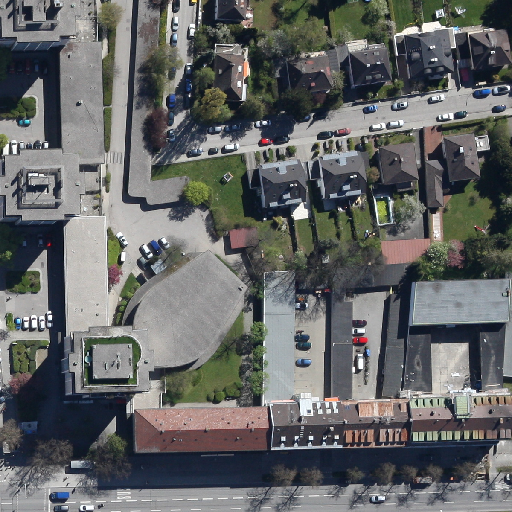
Referring expression: road